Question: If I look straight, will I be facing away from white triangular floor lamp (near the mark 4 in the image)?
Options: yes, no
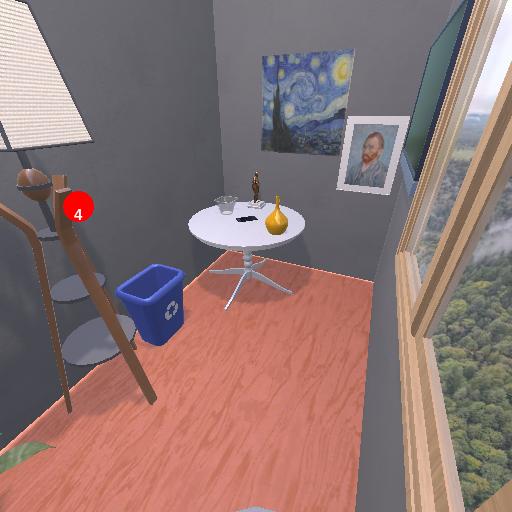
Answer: yes